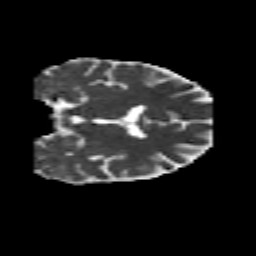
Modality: MD
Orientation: coronal
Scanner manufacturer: siemens
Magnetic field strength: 3 T
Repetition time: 6.8 s
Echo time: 0.093 s